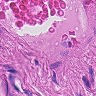
Metastatic tissue present: no